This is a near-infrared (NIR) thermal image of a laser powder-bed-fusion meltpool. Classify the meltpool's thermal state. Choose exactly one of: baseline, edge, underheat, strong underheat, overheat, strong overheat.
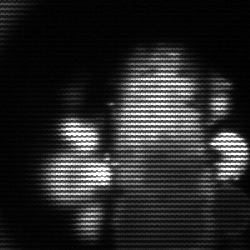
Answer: strong underheat